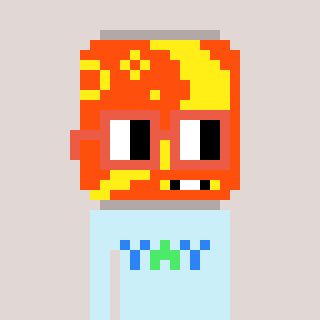
a pixel art character with square orange glasses, a pop-shaped head and a cold-colored body on a warm background